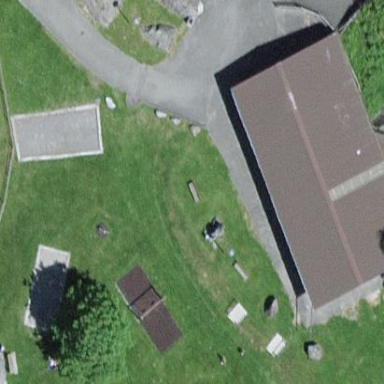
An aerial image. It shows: View of roof of building.